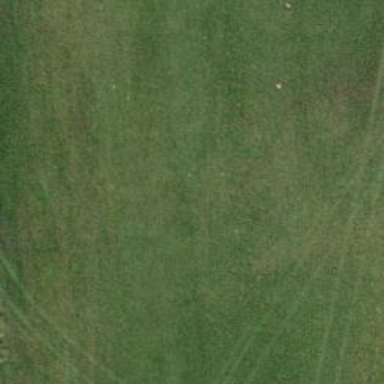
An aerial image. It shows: Golf hole.